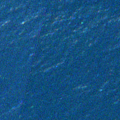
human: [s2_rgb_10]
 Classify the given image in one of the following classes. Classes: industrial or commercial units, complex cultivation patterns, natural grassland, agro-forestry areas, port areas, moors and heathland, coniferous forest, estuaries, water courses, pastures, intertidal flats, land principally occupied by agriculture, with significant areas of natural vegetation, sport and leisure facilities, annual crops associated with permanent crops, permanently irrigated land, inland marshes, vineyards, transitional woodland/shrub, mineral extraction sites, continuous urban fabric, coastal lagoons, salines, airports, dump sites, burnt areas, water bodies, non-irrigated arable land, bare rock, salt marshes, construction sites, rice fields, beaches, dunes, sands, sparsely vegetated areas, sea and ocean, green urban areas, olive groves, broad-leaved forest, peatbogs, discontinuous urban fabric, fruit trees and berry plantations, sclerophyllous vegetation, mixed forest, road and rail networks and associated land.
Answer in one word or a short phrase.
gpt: sea and ocean